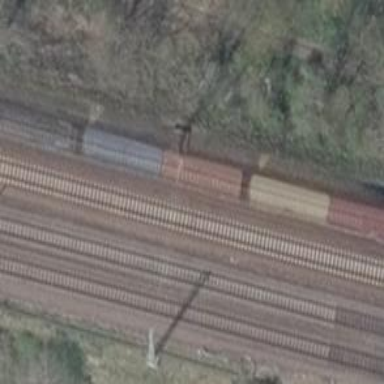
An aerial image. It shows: Railway milestone with catenary mast.